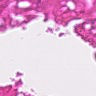
Metastatic tissue present: no